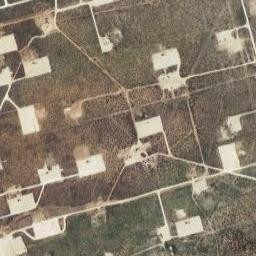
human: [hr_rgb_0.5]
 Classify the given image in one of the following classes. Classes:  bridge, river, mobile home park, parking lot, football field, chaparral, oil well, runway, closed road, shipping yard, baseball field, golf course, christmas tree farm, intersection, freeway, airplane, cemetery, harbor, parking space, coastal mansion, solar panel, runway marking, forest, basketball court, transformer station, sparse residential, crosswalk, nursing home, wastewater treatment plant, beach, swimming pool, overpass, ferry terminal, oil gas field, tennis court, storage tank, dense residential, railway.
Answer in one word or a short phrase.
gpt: oil gas field